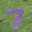
Label: 7